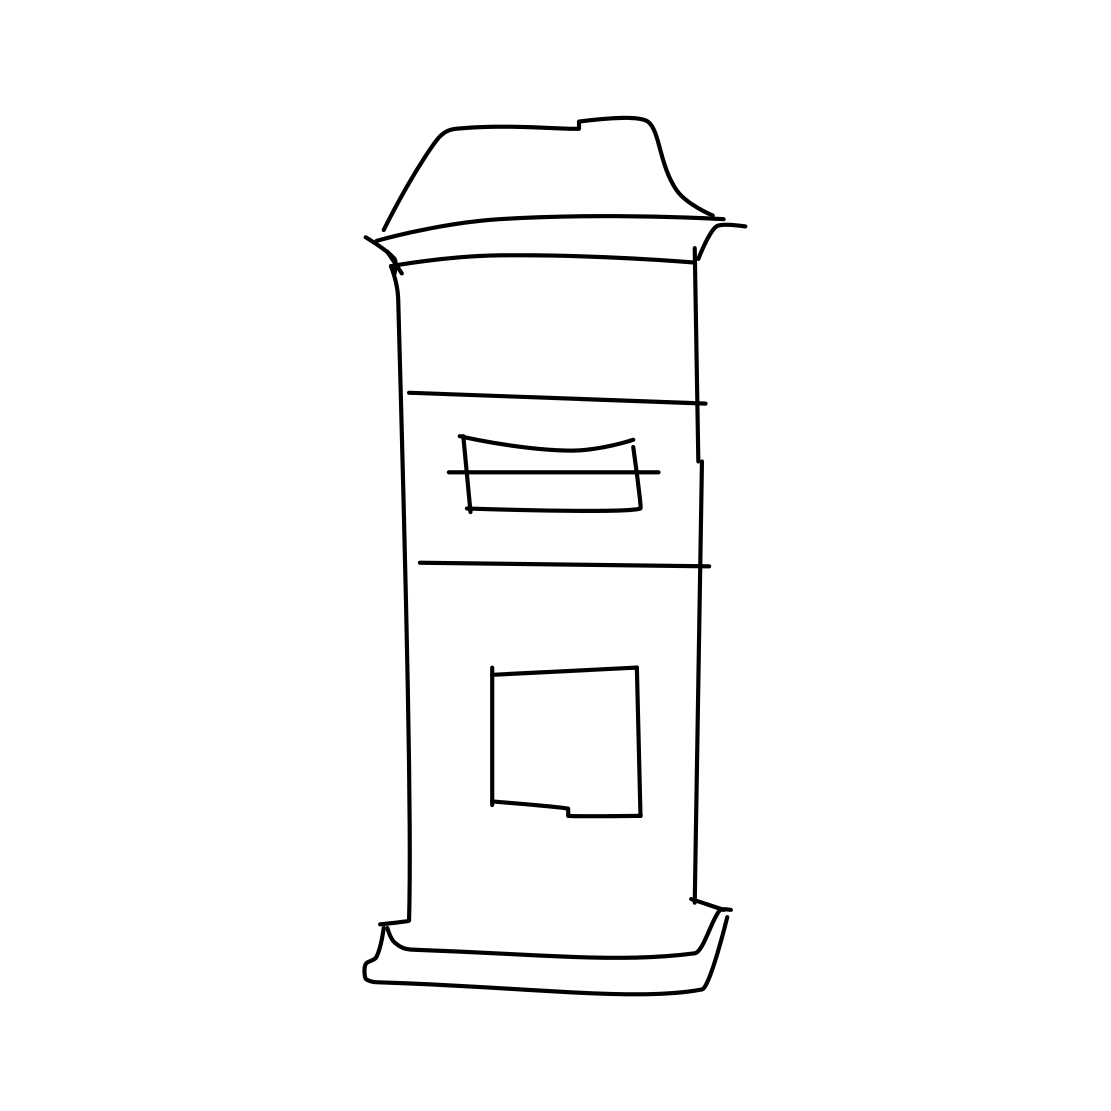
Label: mailbox